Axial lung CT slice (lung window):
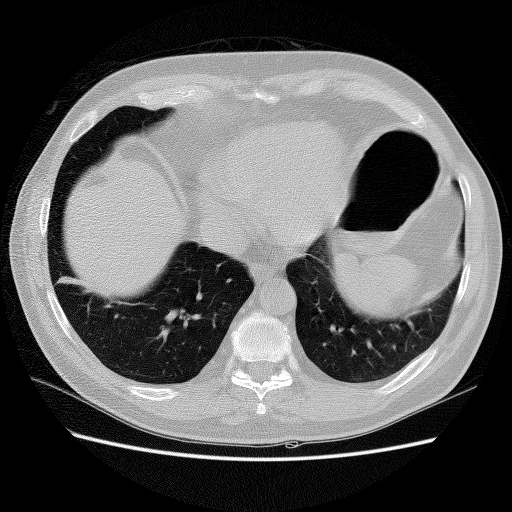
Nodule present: no